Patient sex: M
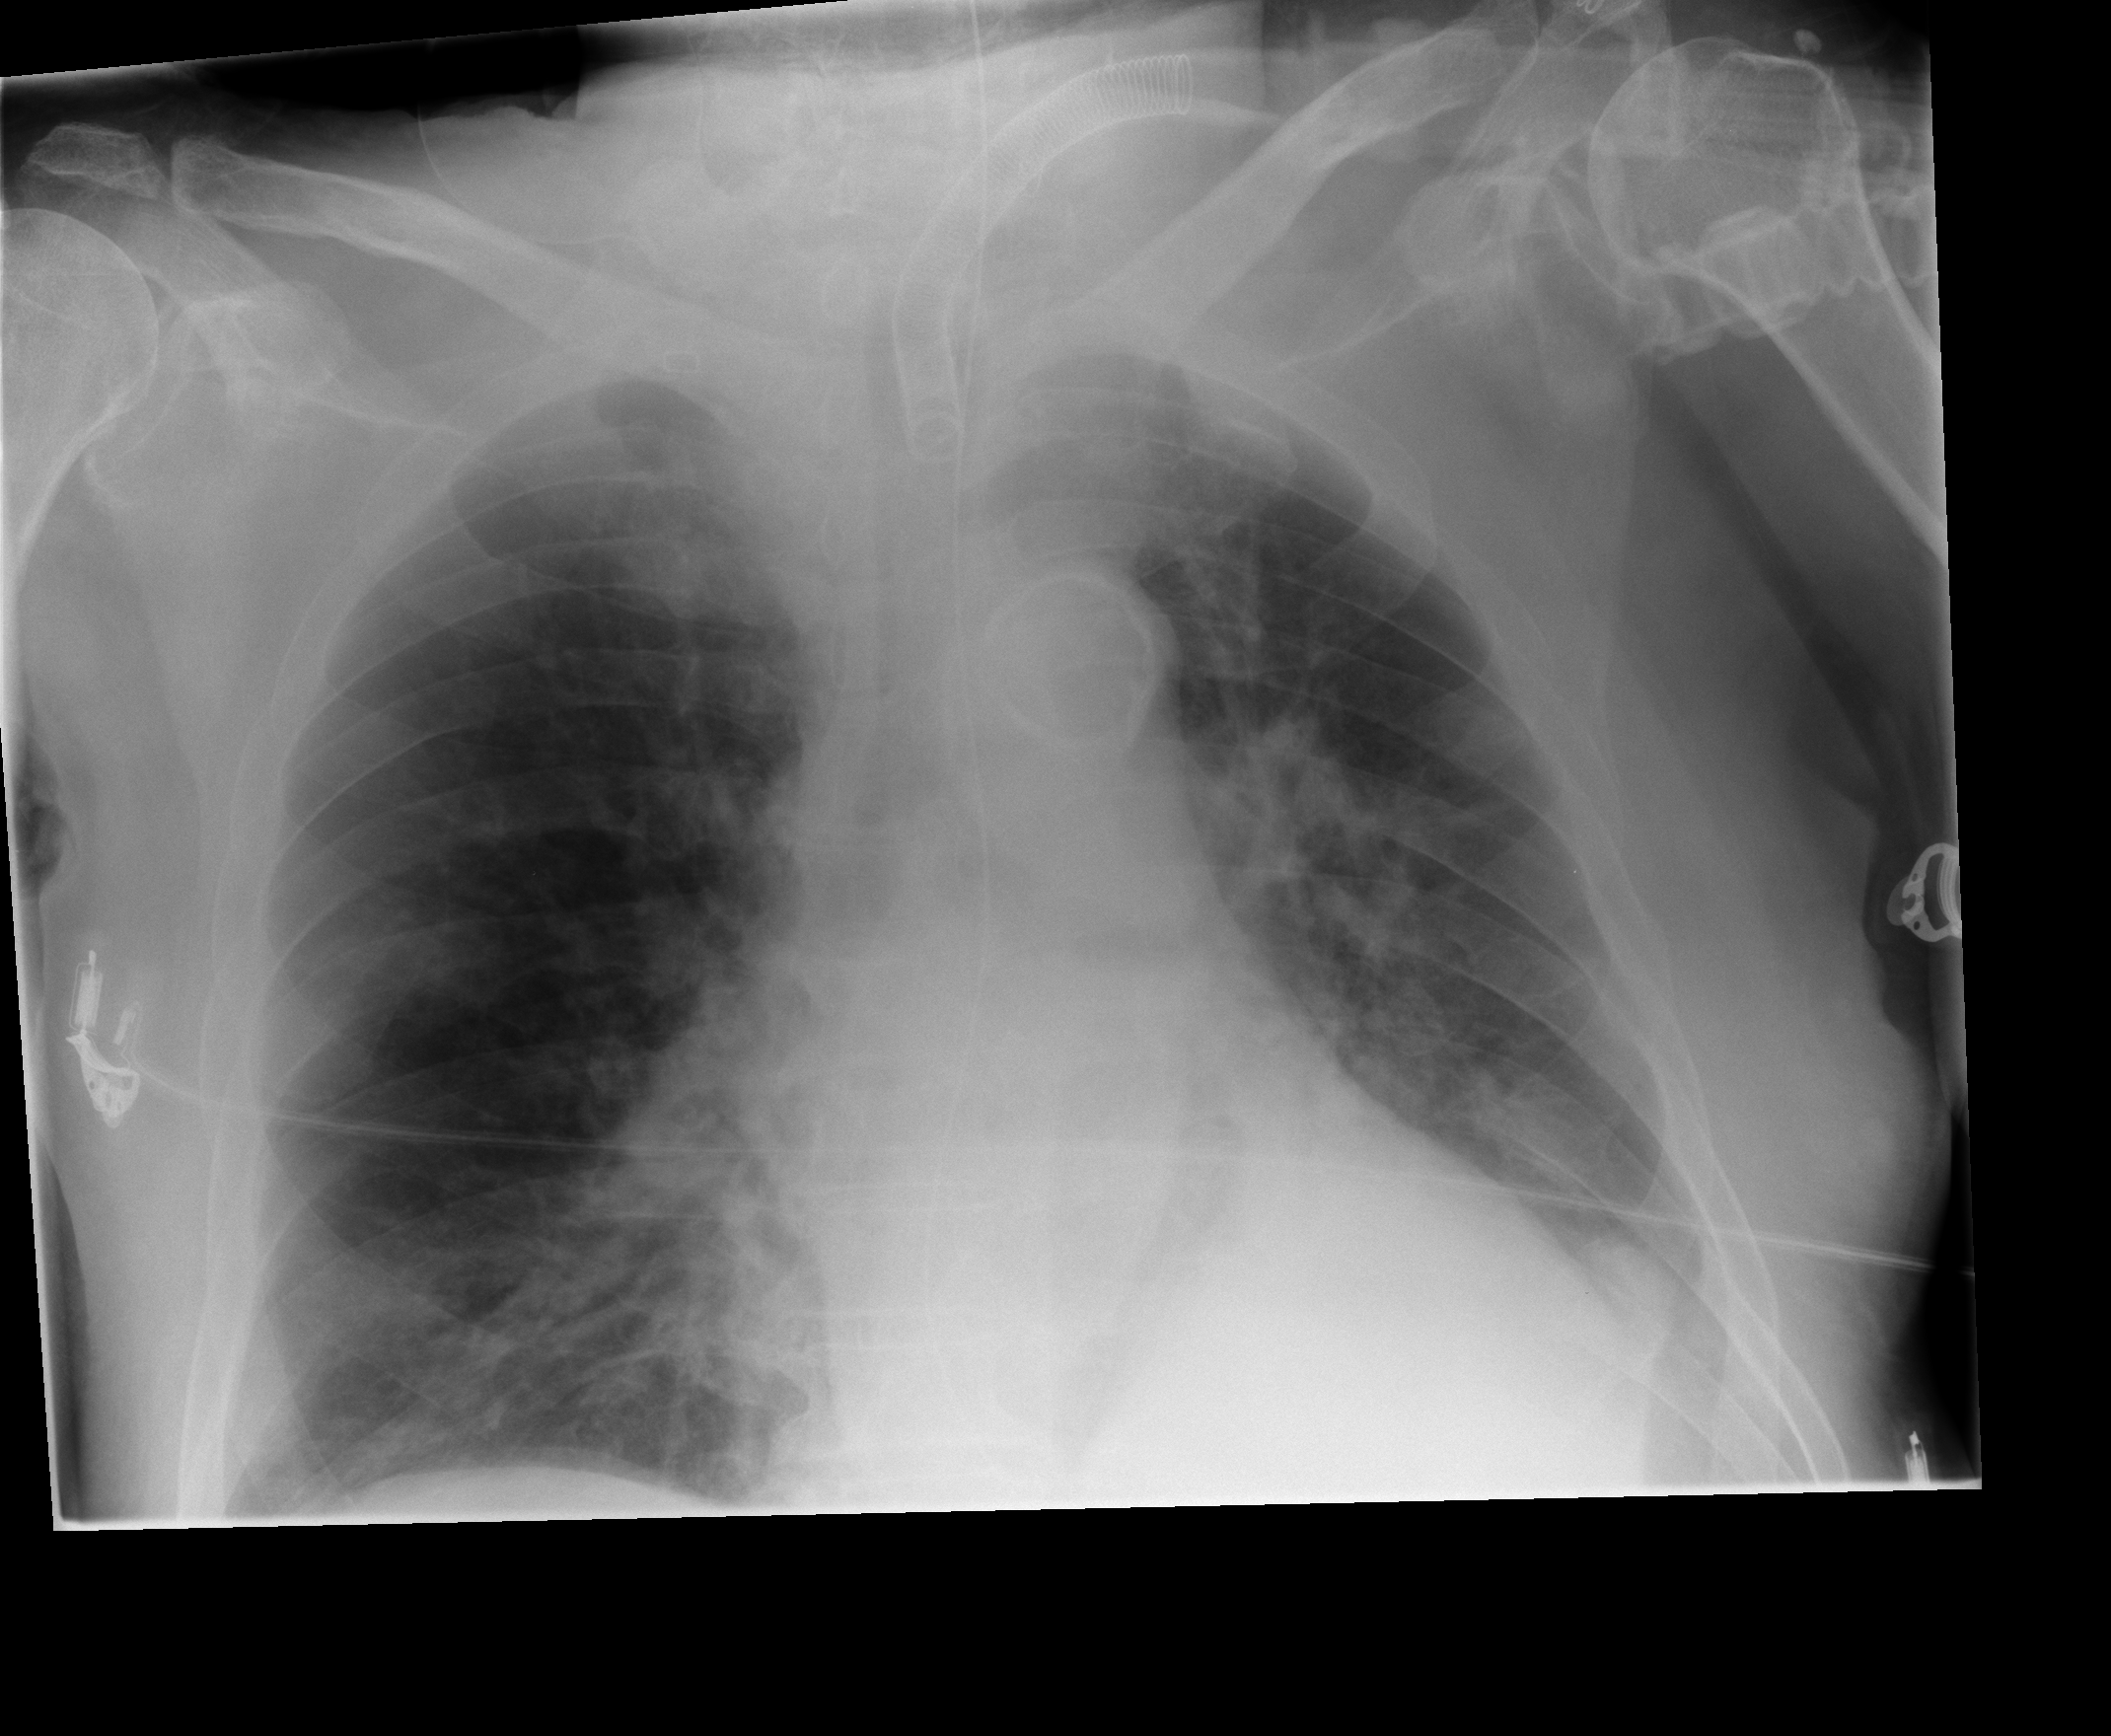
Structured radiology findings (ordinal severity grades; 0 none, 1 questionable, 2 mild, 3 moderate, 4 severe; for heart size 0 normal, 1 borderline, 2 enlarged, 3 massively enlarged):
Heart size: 0
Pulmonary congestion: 0
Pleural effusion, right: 0
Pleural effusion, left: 0
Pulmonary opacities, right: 2
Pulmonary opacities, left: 2
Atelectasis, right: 0
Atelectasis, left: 1